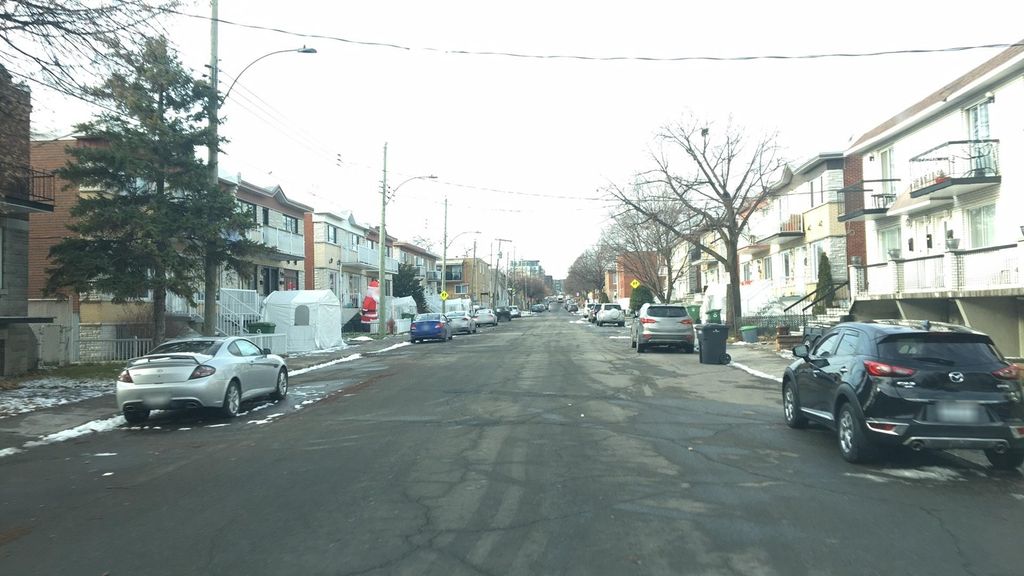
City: montreal